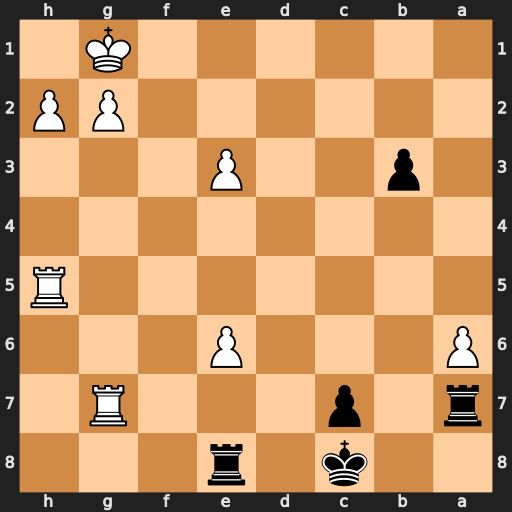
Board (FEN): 2k1r3/r1p3R1/P3P3/7R/8/1p2P3/6PP/6K1
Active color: b
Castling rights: -
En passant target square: -
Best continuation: b2 Rb5 c6 Rgb7 cxb5